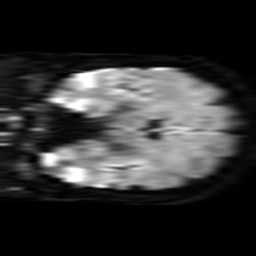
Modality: TRACE
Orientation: coronal
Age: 44
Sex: female
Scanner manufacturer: philips
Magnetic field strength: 3 T
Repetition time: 3.082 s
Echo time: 0.076 s